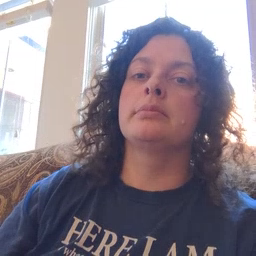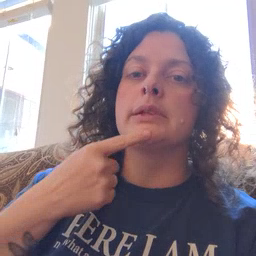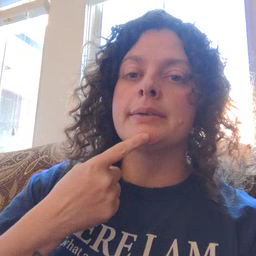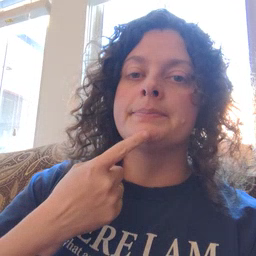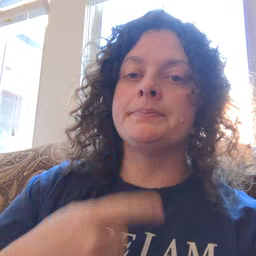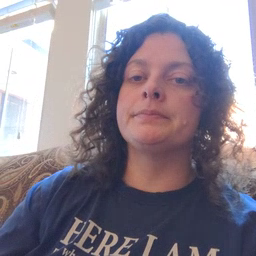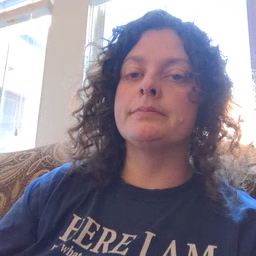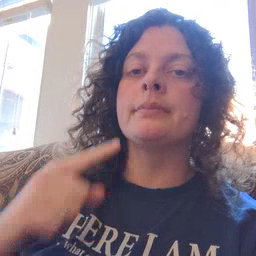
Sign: say